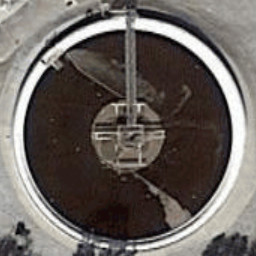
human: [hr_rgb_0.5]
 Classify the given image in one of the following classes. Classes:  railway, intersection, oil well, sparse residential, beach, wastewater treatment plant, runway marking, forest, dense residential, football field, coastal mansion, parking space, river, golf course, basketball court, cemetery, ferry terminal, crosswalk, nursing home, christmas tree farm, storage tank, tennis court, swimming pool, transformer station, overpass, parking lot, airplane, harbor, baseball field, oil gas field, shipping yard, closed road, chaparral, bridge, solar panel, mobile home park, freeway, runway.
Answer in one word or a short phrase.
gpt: wastewater treatment plant